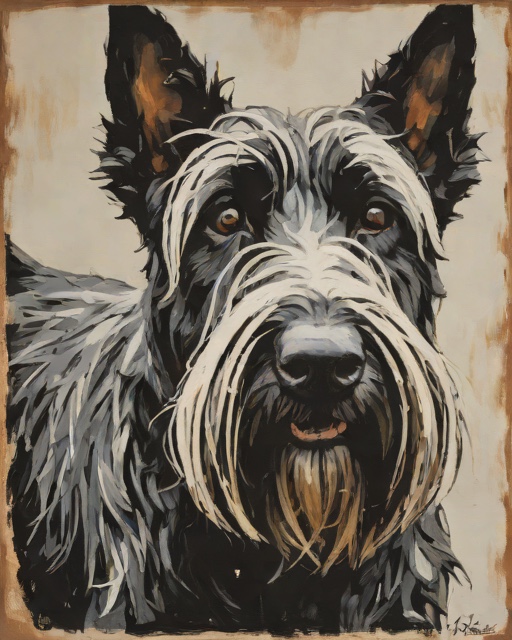
Category: Pets